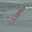
Label: 1